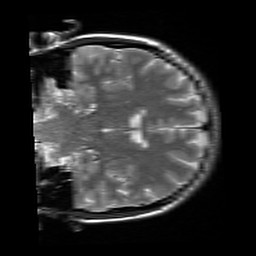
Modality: T2w
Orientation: coronal
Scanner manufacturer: siemens
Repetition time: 3.9 s
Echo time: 0.076 s